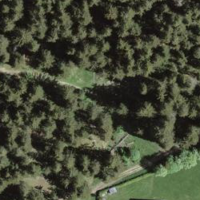
EUNIS habitat code: 43
Species observed at this site:
Plantago media
Phyteuma orbiculare